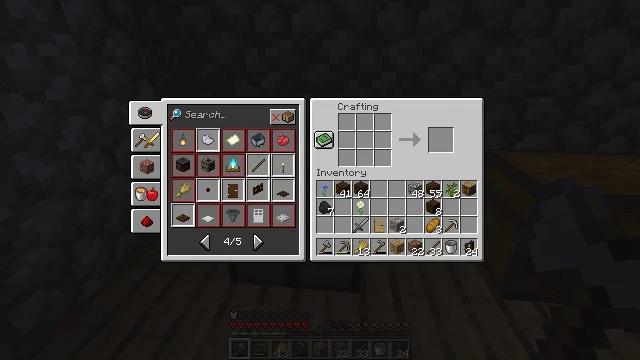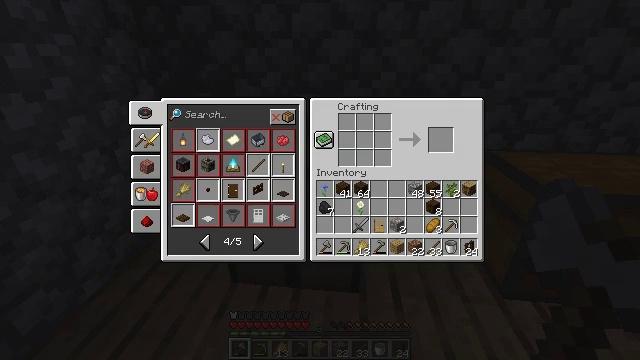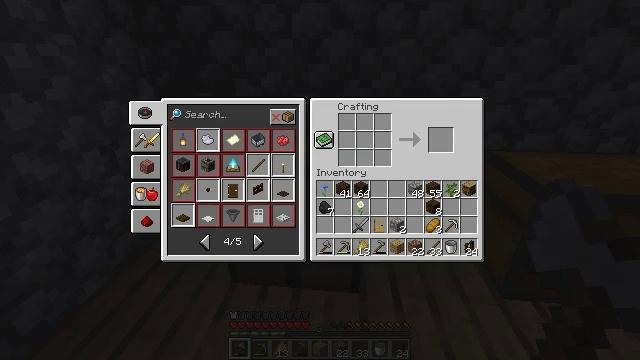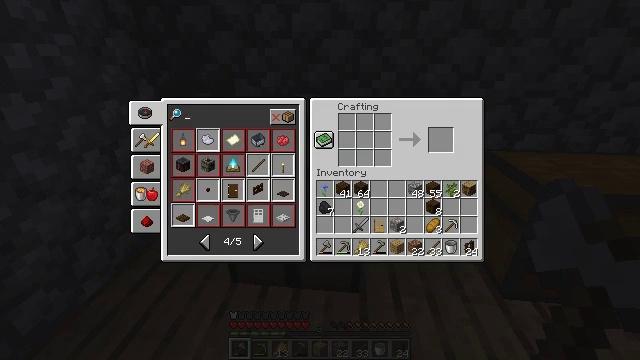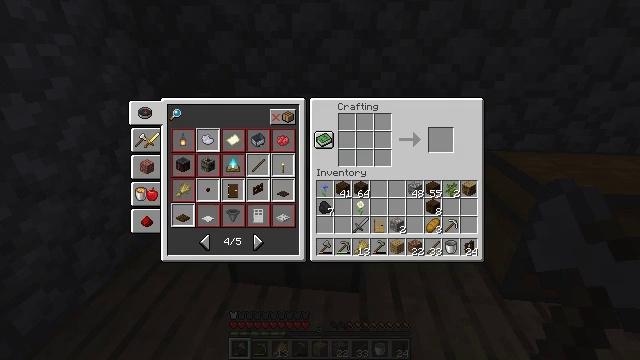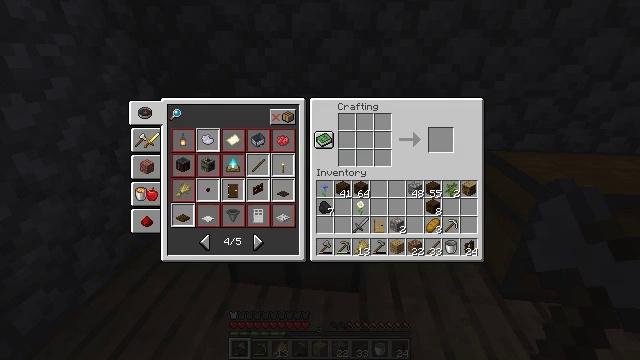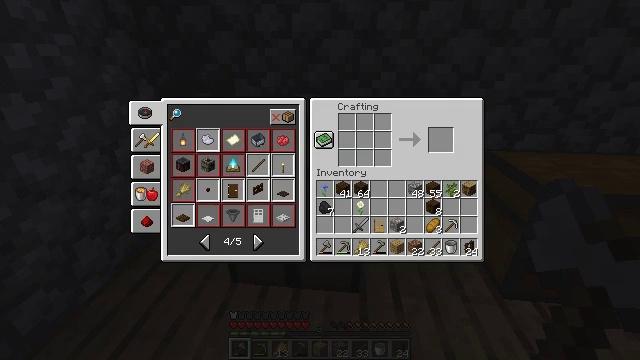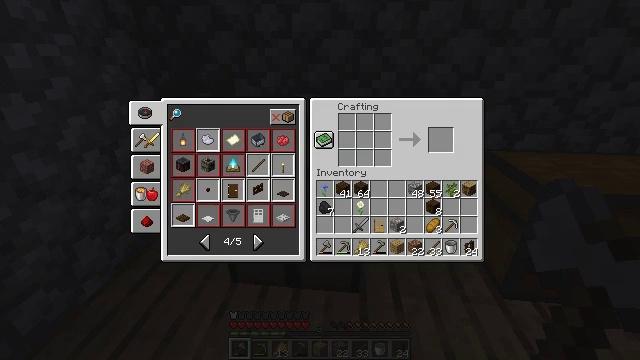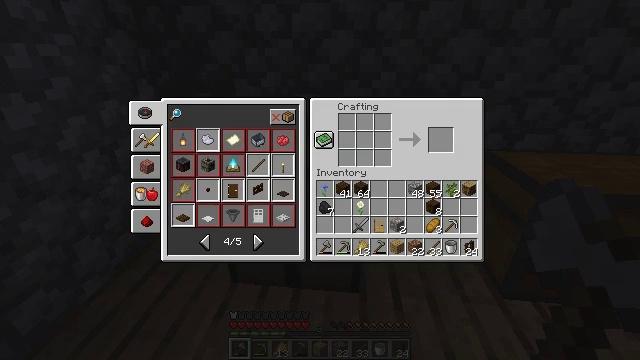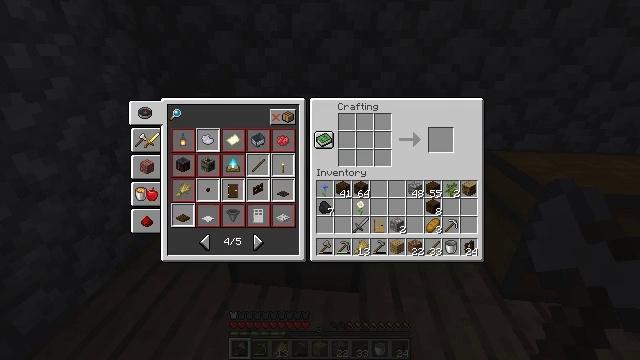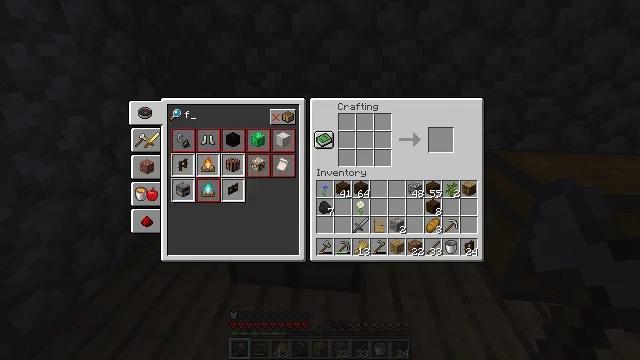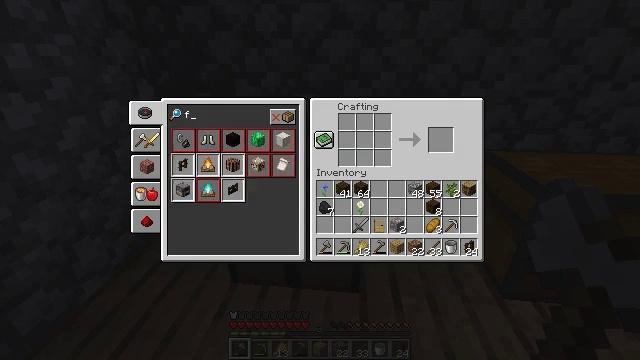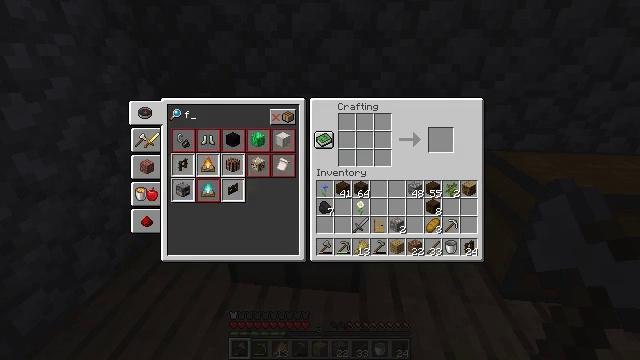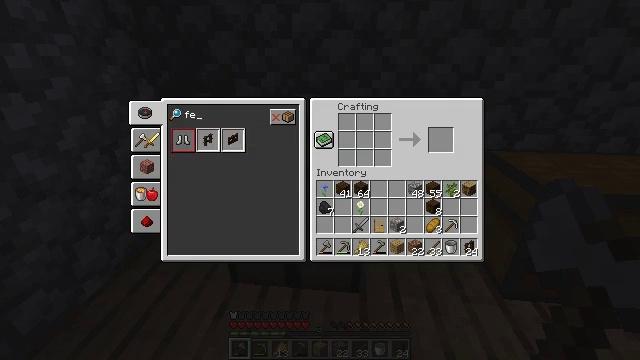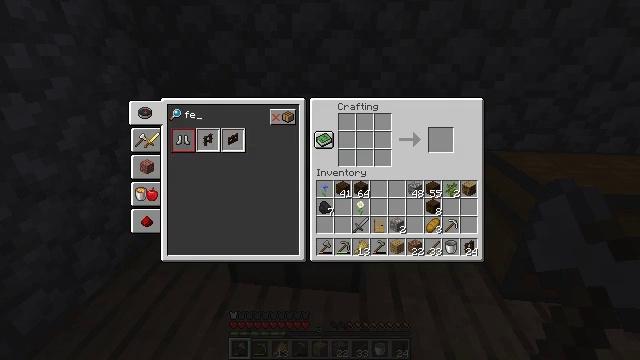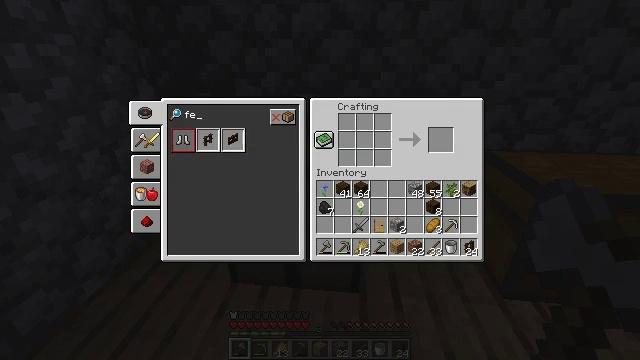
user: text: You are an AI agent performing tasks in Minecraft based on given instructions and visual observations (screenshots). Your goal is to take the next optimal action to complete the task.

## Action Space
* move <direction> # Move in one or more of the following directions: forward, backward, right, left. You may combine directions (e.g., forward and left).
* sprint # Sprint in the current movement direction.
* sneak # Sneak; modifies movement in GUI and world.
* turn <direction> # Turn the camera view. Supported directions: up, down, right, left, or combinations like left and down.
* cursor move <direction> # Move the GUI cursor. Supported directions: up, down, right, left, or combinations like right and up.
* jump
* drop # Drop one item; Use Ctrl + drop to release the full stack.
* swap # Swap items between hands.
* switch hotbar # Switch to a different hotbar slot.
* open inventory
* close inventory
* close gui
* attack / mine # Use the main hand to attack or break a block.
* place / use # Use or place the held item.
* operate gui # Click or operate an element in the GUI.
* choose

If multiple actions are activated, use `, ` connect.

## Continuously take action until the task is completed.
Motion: motion action
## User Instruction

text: Open the crafting table and make a dark oak fence.
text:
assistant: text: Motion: no_op
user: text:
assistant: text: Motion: no_op
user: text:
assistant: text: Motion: operate gui
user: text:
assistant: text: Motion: operate gui
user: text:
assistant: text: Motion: operate gui
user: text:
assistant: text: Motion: no_op
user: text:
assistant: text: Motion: no_op
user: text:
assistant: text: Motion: no_op
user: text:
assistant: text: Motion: no_op
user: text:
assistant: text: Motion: no_op
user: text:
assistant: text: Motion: no_op
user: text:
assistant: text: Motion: no_op
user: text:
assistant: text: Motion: no_op
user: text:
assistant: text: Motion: no_op
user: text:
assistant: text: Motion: no_op
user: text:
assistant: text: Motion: no_op
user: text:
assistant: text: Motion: no_op
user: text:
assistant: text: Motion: no_op
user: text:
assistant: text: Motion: no_op
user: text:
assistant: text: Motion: no_op
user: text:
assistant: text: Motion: no_op
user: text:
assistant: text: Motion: no_op
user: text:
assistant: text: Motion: no_op
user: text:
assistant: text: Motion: no_op
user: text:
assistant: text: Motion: no_op
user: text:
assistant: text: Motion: no_op
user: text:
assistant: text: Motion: no_op
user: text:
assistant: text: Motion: no_op
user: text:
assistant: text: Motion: no_op
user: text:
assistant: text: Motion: cursor move left